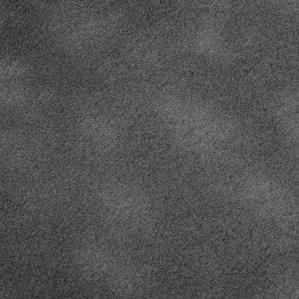
Label: frost